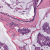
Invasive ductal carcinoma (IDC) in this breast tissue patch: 1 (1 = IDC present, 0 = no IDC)